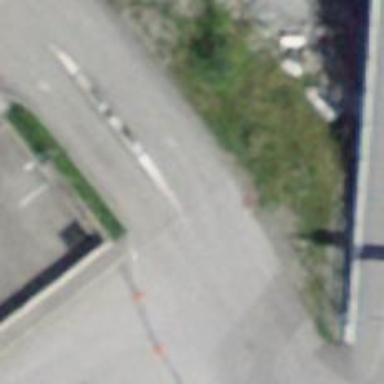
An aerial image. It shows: Lift gate barrier.